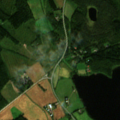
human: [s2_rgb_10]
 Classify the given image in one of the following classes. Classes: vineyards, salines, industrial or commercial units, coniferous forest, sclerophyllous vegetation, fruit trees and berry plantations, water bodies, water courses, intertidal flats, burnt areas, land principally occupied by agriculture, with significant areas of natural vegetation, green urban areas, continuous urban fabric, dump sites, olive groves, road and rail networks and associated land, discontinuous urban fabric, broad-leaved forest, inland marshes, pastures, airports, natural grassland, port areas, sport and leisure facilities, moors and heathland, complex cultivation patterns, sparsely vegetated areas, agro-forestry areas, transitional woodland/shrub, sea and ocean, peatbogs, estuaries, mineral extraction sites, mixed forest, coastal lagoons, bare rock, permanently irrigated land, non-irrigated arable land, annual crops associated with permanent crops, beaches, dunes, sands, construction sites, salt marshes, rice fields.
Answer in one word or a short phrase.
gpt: non-irrigated arable land, land principally occupied by agriculture, with significant areas of natural vegetation, mixed forest, water bodies